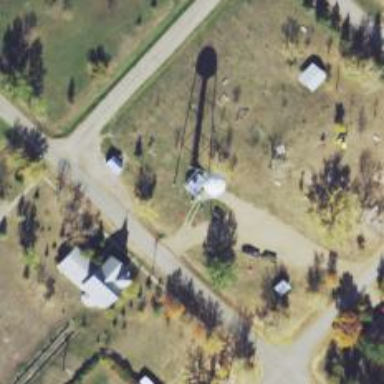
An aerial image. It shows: Water tower that is man-made.